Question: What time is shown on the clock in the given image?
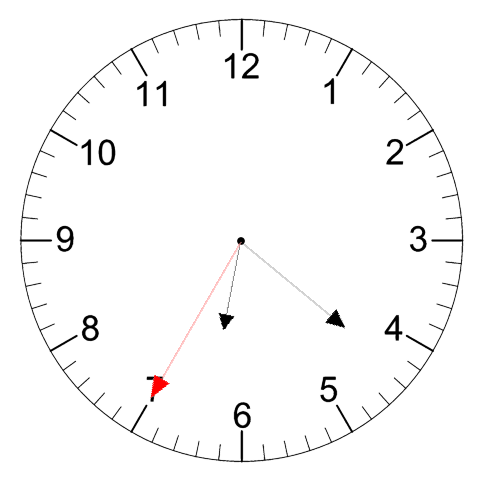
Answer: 06:21:35